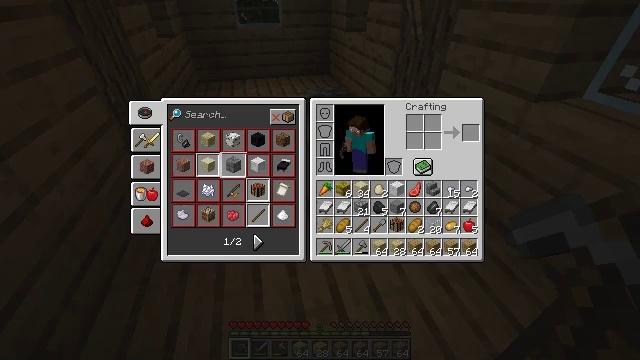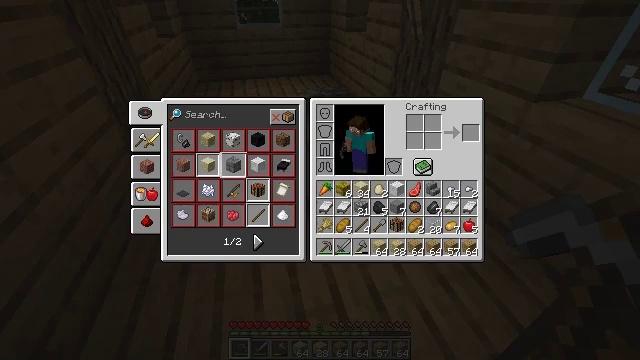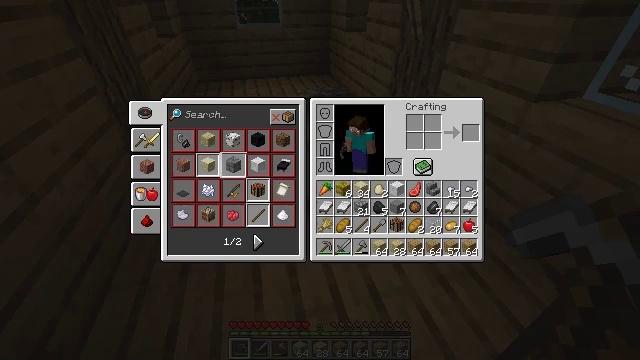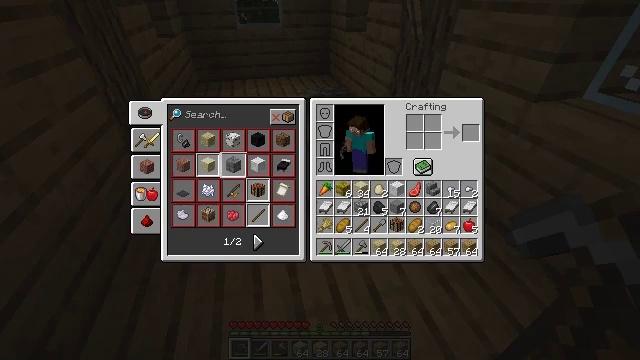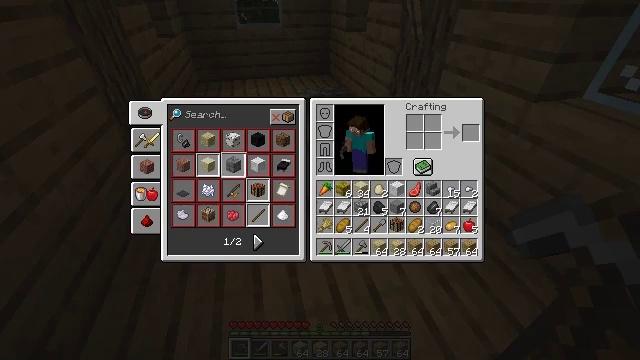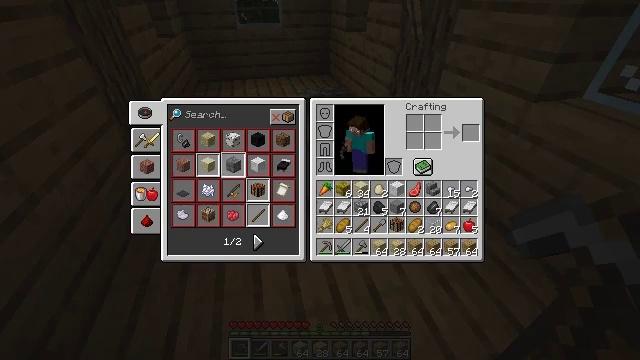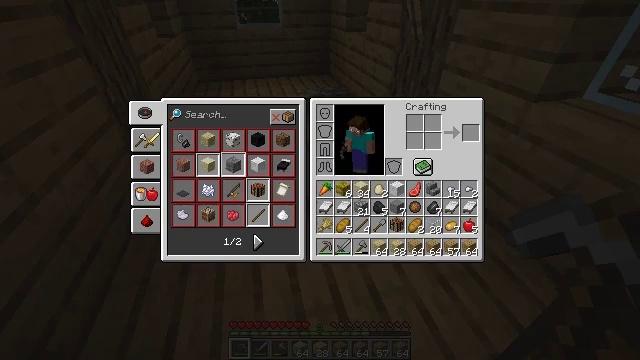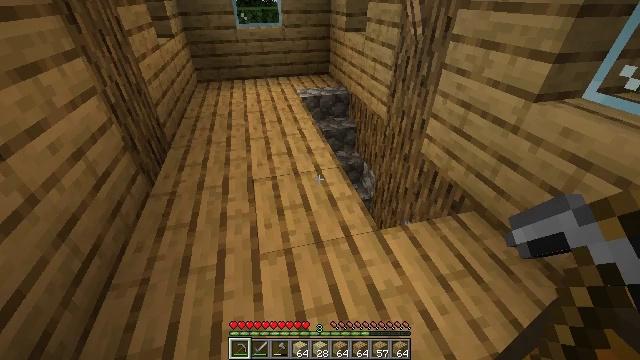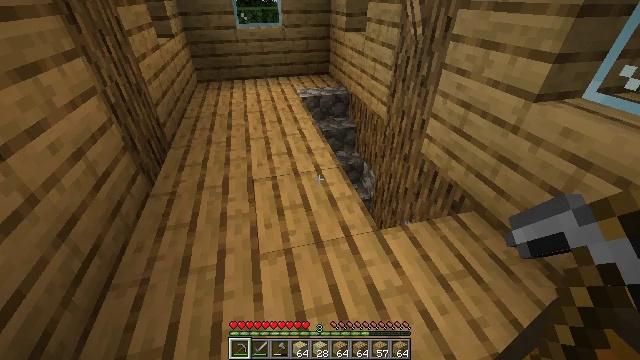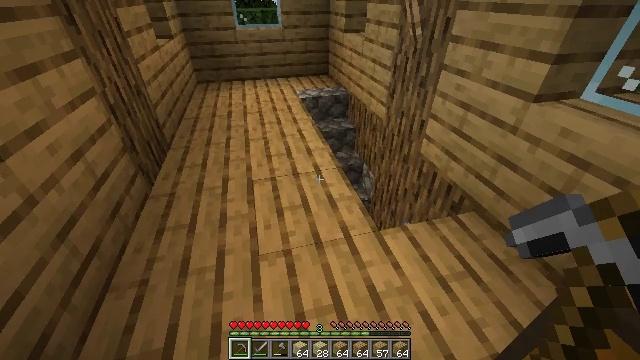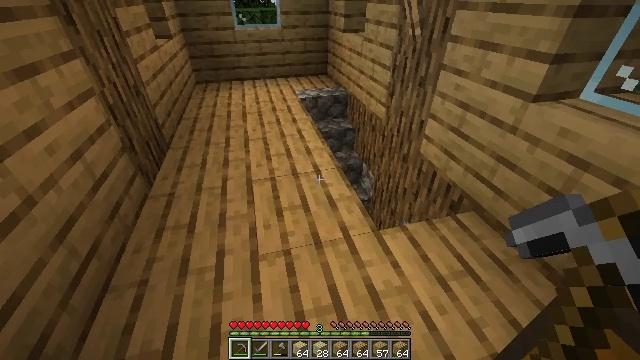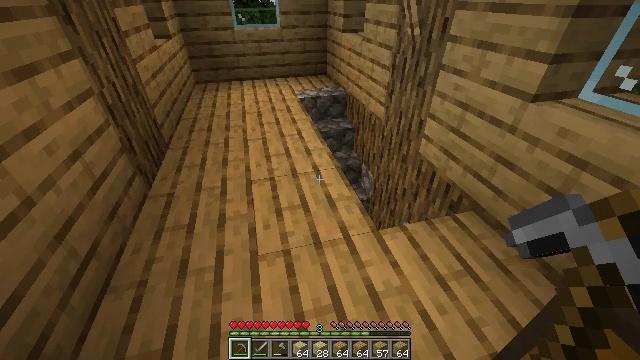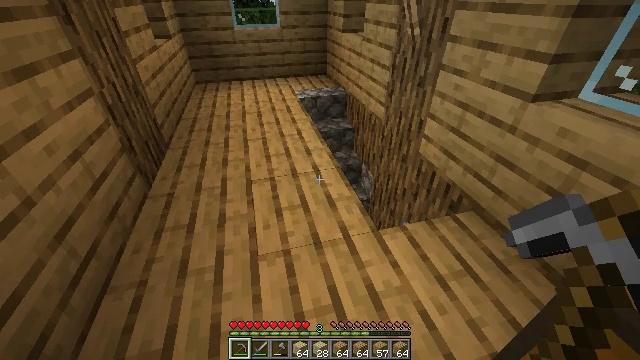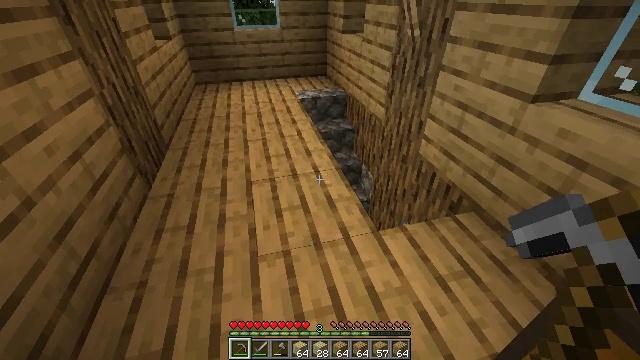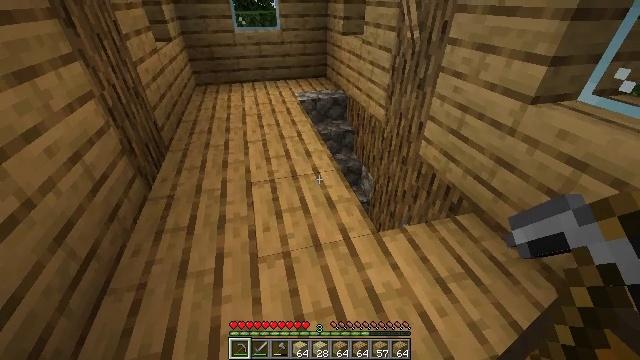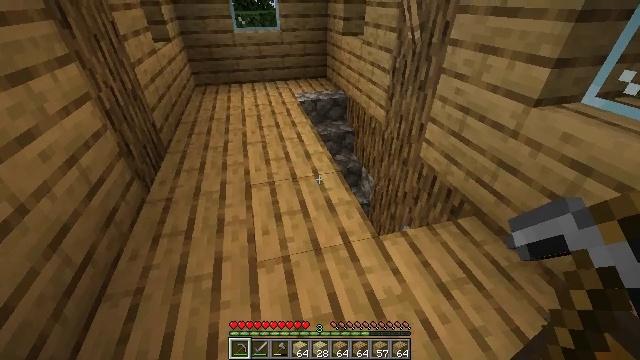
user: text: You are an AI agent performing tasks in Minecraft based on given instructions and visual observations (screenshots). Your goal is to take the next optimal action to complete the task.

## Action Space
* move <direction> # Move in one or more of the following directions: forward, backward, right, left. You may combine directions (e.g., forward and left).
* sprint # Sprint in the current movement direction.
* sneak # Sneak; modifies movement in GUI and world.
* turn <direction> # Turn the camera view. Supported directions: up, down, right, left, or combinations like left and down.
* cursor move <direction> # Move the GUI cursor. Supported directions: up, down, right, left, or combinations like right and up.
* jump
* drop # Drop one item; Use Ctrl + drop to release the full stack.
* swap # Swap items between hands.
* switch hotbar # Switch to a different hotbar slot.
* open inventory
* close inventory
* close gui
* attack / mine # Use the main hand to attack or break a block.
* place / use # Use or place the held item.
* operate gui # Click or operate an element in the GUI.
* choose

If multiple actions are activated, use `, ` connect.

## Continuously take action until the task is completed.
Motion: motion action
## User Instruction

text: Mine the white bed.
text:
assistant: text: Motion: close inventory
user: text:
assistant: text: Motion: close inventory
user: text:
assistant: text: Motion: close inventory
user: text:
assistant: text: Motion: open gui
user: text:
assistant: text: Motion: no_op
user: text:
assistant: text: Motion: no_op
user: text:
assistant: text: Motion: no_op
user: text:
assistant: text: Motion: close gui
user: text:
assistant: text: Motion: open inventory
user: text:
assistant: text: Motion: open inventory
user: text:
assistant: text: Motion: open inventory
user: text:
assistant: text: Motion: no_op
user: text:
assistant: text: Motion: no_op
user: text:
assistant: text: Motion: no_op
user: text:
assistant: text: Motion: move forward
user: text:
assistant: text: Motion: move forward
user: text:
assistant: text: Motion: move forward
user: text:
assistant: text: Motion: move forward, turn right
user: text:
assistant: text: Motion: move forward, turn right
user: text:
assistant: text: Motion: move forward, turn right and down
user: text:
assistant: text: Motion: move forward, turn right and down
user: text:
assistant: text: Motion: move forward, turn right and down
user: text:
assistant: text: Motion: move forward, turn right and down
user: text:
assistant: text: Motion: move forward, turn right and down
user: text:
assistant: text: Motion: move forward, turn right and down
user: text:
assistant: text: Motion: move forward
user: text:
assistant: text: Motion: move forward
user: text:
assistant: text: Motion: move forward
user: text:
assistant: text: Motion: move forward, turn left
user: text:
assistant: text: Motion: move forward, turn left and down